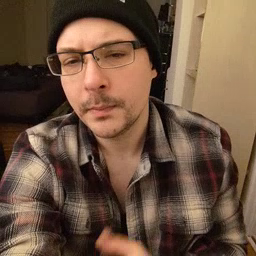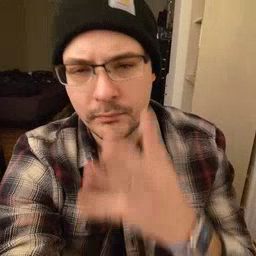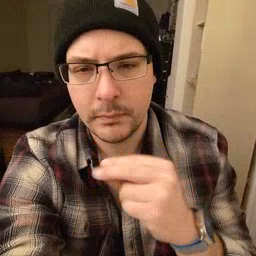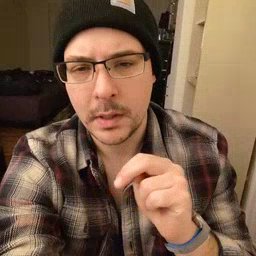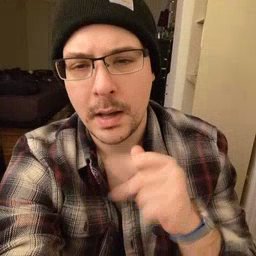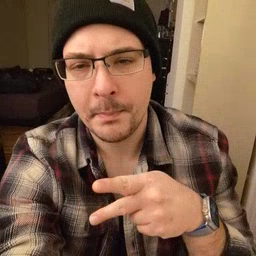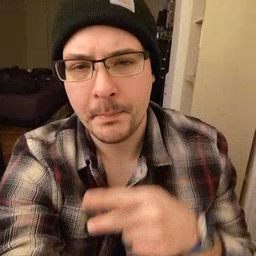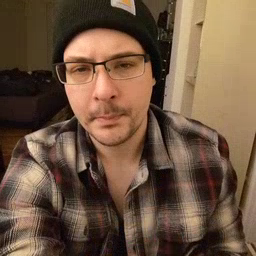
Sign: nap